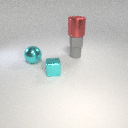
small cyan metal cube to the left of small gray rubber cylinder